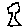
Label: tree